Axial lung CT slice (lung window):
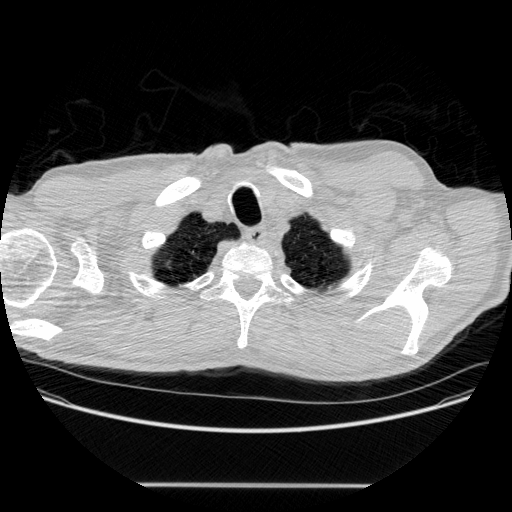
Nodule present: no